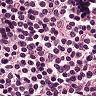
Metastatic tissue present: no